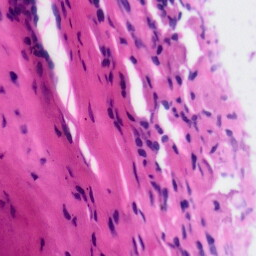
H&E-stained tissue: Tonsil